Field crop: maize
Growth stage: 2
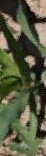
Species: maize